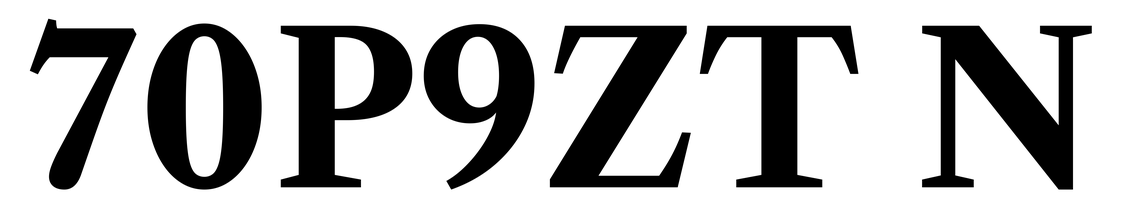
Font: LibreCaslonText_Bold